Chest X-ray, PA view. Patient: 40 years old, sex M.
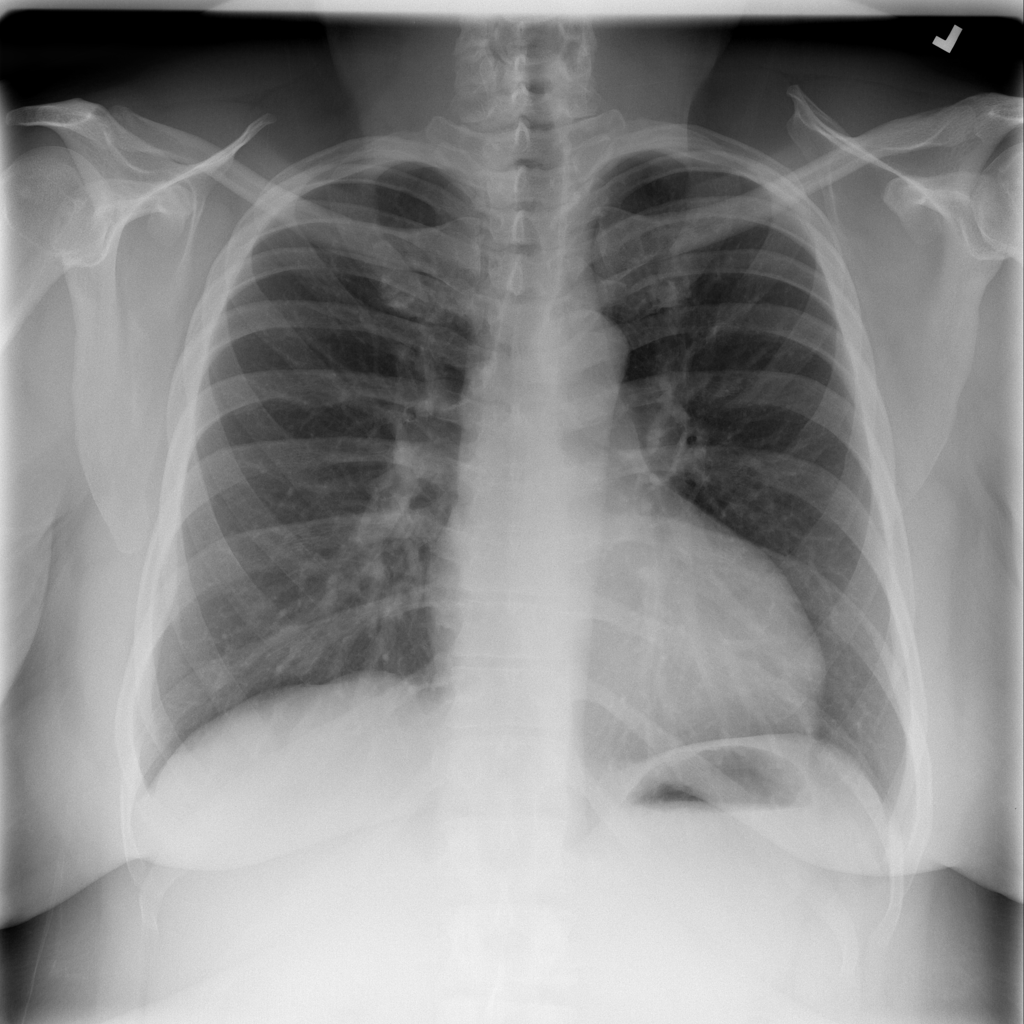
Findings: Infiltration